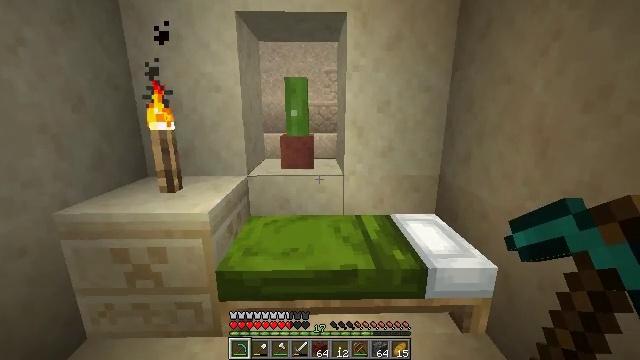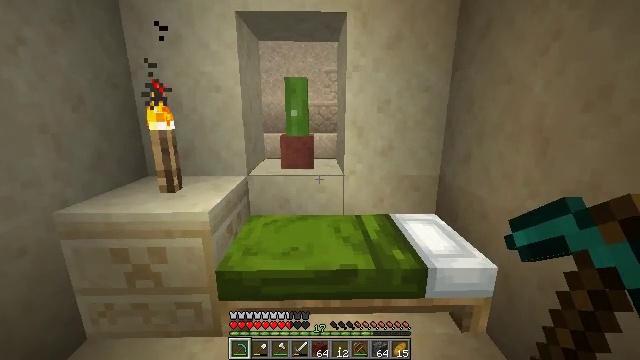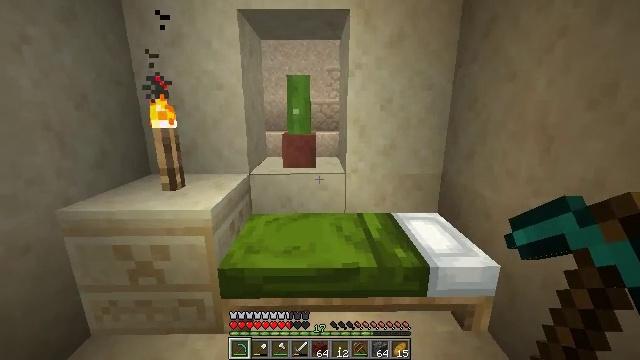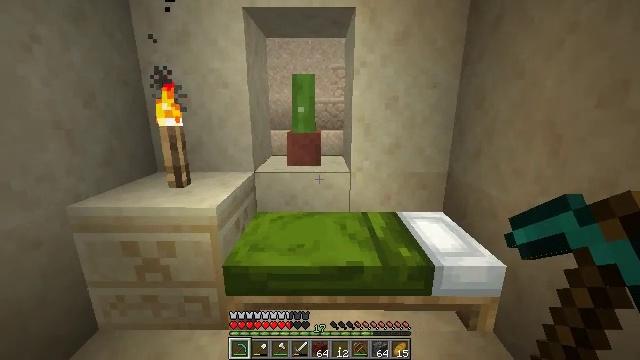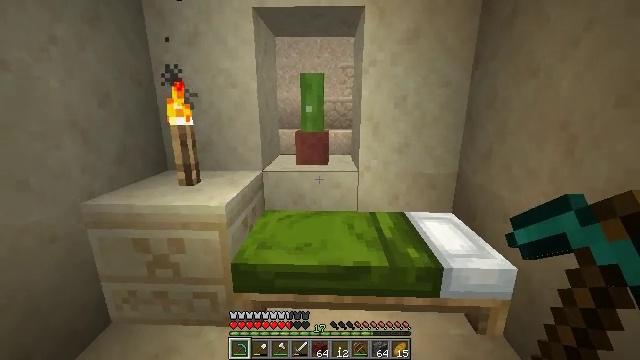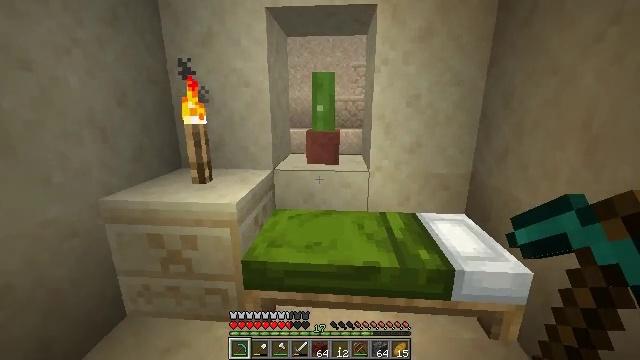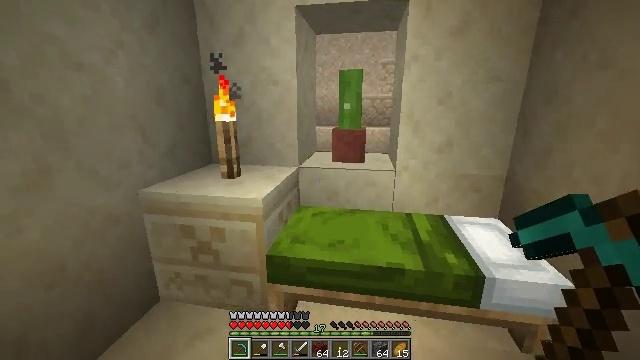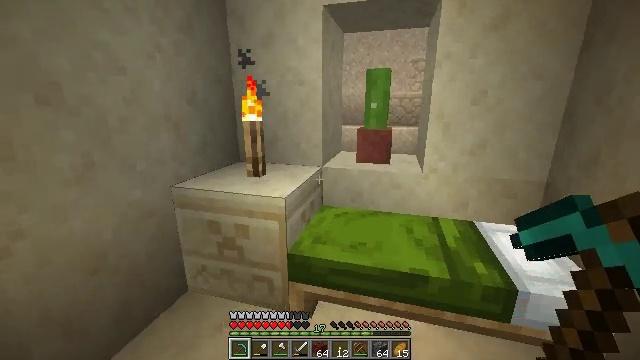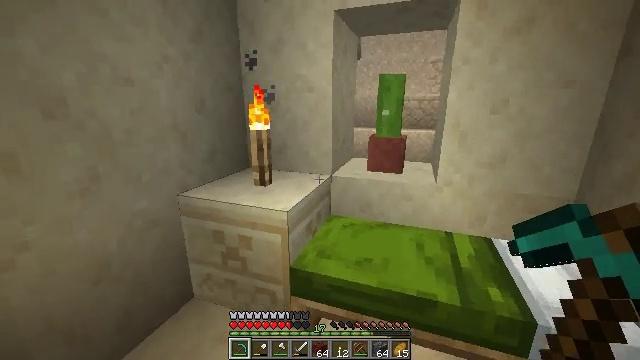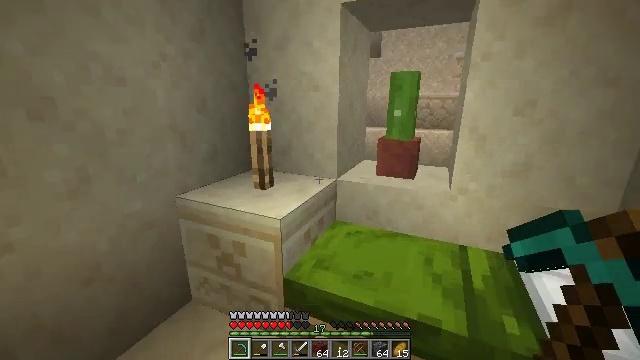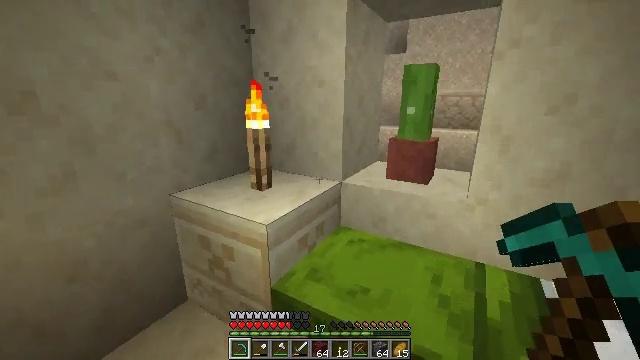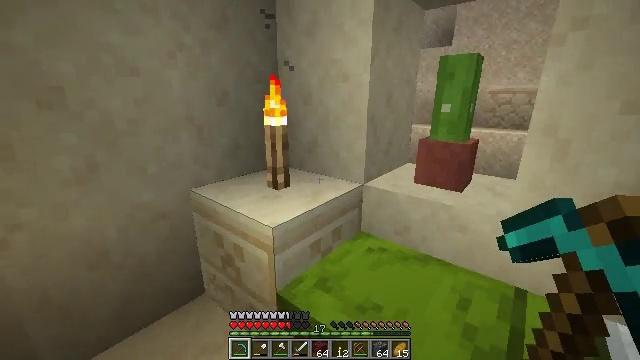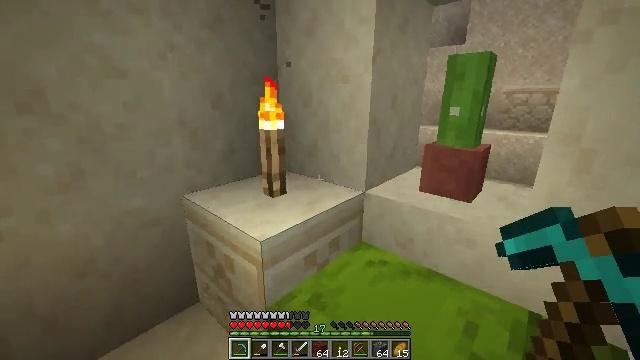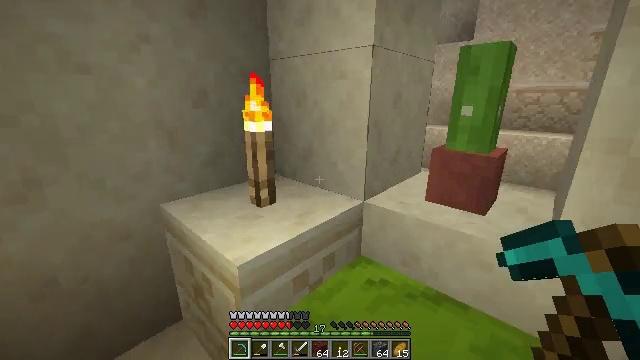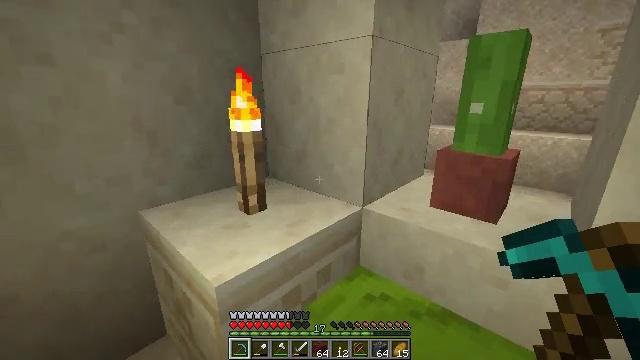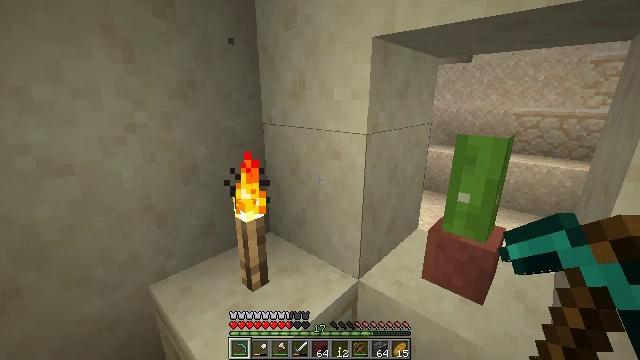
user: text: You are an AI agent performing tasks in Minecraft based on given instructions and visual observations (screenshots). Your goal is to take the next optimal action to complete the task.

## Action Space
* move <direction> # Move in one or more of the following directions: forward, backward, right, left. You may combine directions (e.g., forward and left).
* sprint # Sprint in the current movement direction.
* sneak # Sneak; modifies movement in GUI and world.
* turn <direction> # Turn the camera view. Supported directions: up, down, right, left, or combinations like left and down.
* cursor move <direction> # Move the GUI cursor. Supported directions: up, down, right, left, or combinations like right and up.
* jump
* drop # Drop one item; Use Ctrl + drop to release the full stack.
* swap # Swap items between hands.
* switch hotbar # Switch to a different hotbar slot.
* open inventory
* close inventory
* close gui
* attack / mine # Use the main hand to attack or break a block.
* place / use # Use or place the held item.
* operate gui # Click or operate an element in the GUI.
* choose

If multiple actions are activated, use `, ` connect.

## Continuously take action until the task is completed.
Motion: motion action
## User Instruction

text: Break the hay block to collect it.
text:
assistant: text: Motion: no_op
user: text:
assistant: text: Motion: no_op
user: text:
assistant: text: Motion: turn left
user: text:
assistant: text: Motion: turn left
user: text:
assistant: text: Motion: turn left
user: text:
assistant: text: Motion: turn left
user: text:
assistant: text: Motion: move forward and move right, turn left
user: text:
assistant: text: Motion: move forward and move right, turn left
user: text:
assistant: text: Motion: move forward and move right, turn left
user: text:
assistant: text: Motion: move forward and move right, turn left
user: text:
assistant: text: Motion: move forward and move right, turn left
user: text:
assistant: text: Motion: move forward, turn left
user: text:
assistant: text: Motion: move forward
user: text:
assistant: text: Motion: no_op
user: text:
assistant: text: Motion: no_op
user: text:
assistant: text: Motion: no_op
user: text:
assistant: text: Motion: no_op
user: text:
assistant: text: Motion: no_op
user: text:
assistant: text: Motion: no_op
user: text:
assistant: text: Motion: no_op
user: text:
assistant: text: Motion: no_op
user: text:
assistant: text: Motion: no_op
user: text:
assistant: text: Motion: no_op
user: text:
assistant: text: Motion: no_op
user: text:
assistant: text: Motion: no_op
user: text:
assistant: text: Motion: no_op
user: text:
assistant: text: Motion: no_op
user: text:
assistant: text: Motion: no_op
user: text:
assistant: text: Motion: no_op
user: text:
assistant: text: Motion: no_op